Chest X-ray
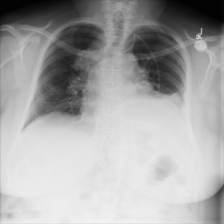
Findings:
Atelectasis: positive
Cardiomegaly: negative
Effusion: negative
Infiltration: negative
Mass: positive
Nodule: negative
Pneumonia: positive
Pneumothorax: negative
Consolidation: positive
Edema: negative
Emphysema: negative
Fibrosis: negative
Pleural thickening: negative
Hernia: negative